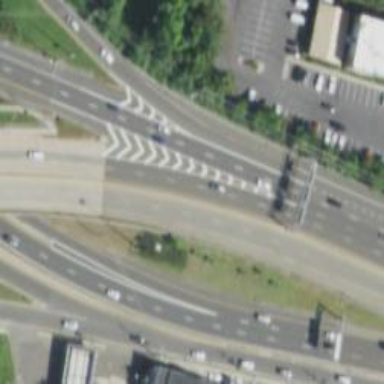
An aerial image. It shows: Trunk highway with expressway features.